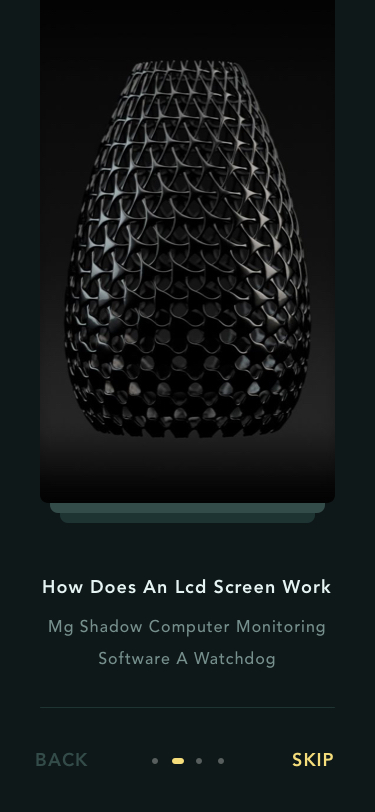
Text in this UI design:
How Does An Lcd Screen Work
Mg Shadow Computer Monitoring Software A Watchdog
SKIP
Back